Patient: sex M, age 73
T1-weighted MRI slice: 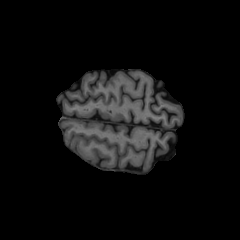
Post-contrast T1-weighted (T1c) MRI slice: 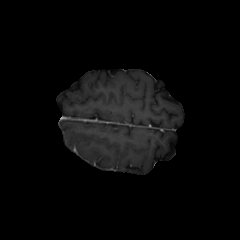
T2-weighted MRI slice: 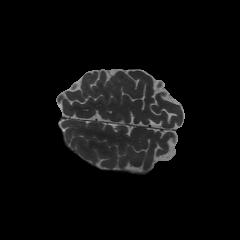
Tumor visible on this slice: no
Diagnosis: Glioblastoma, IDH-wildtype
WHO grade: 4